Interaction volume radius: 10 \u00c5
Interaction volume height: 25 \u00c5
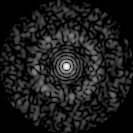
Disorder parameter: 0.8453